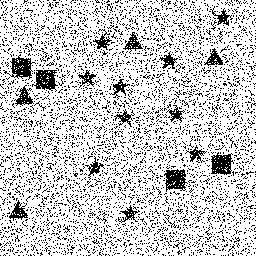
Squares: 4
Triangles: 4
Stars: 10
Total shapes: 18